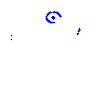
Particle: proton